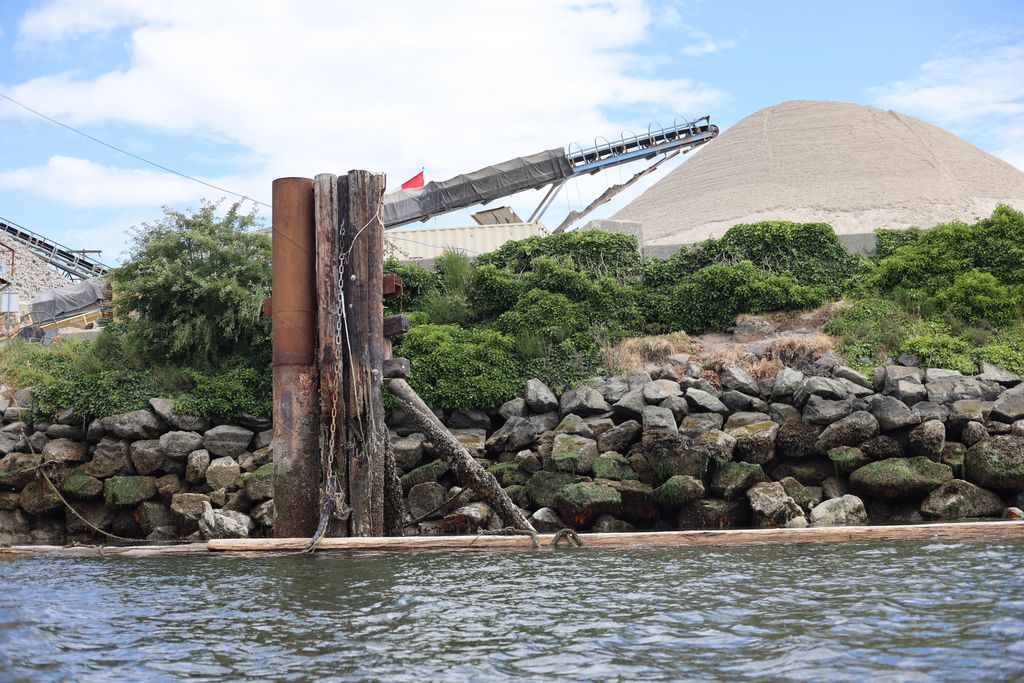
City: victoria